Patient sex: M
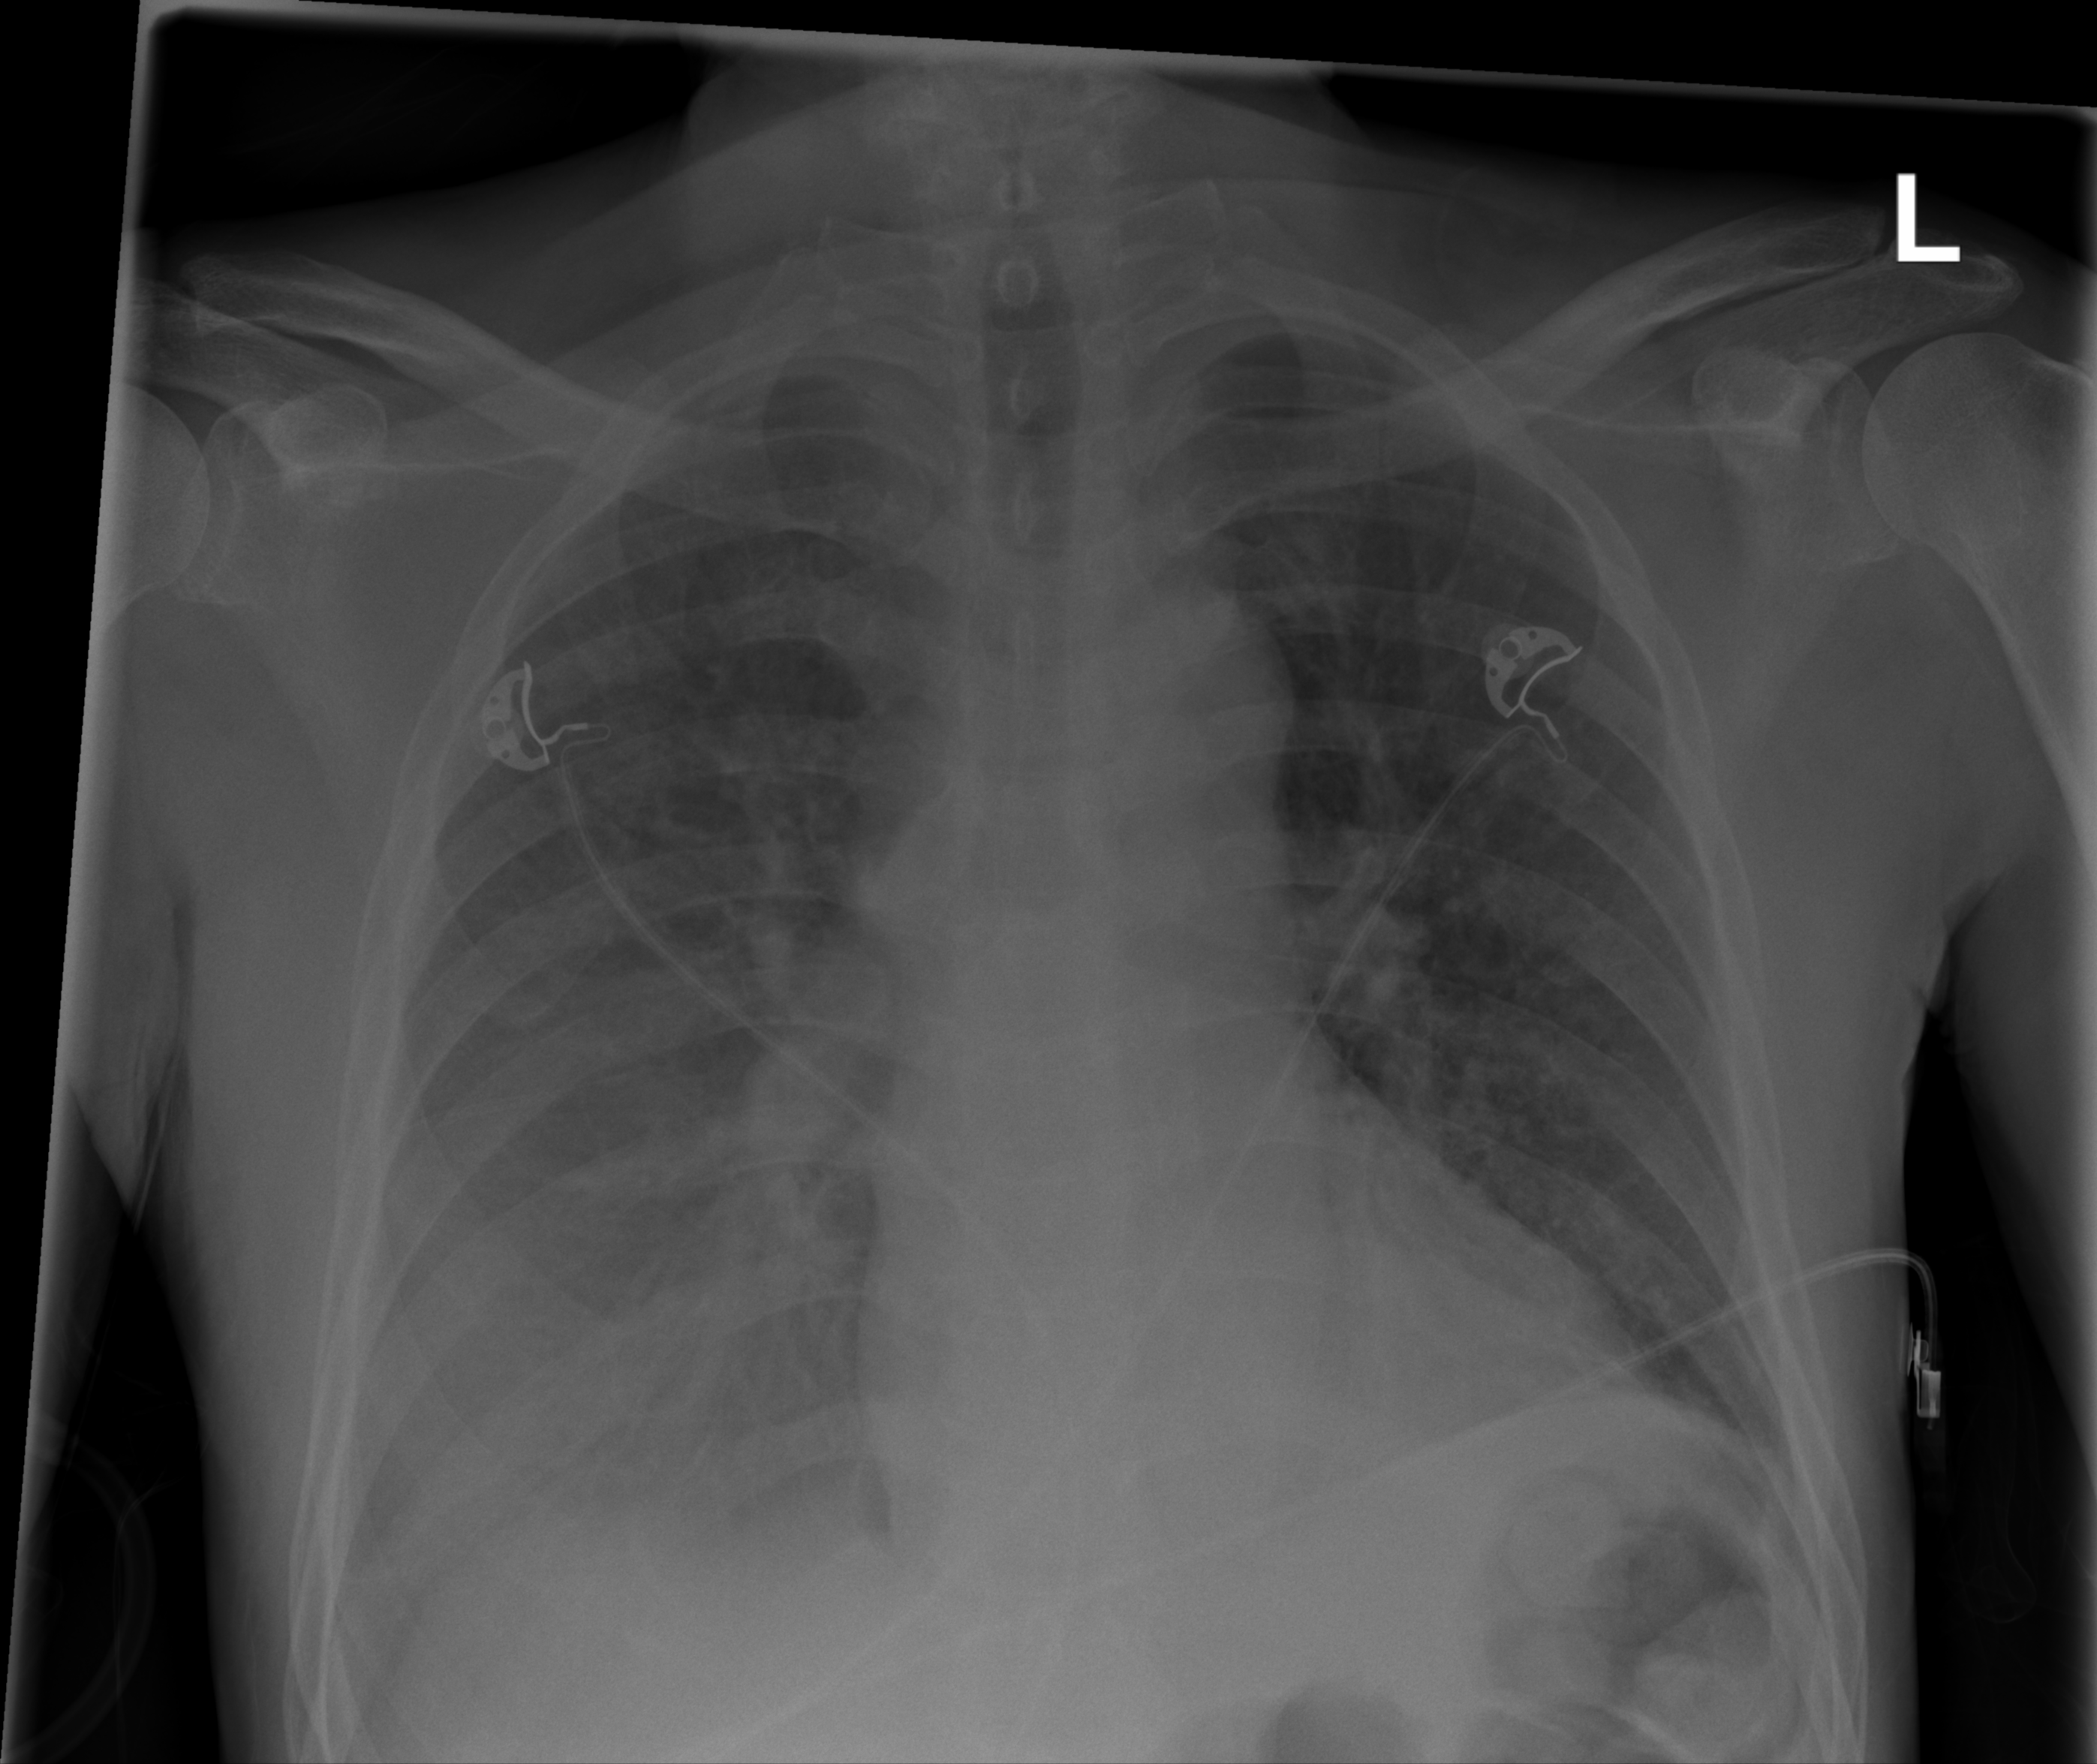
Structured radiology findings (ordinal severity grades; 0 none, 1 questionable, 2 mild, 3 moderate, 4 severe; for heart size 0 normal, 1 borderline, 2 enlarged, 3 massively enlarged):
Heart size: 0
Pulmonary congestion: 2
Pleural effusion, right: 3
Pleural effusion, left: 0
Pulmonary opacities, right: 0
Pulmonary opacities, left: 0
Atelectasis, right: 2
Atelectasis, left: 0